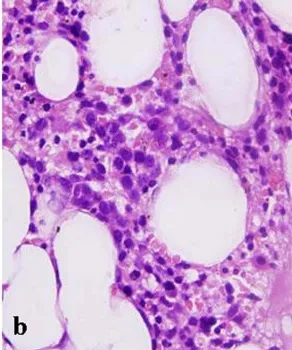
Photomicrograph of bone marrow trephine biopsy (case 1) shows hypocellular marrow spaces with 70% of fat cells. There are reduced numbers of hematopoietic cells with increased numbers of blasts (a, b).
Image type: pathology (h&e)